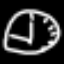
Label: clock